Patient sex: M
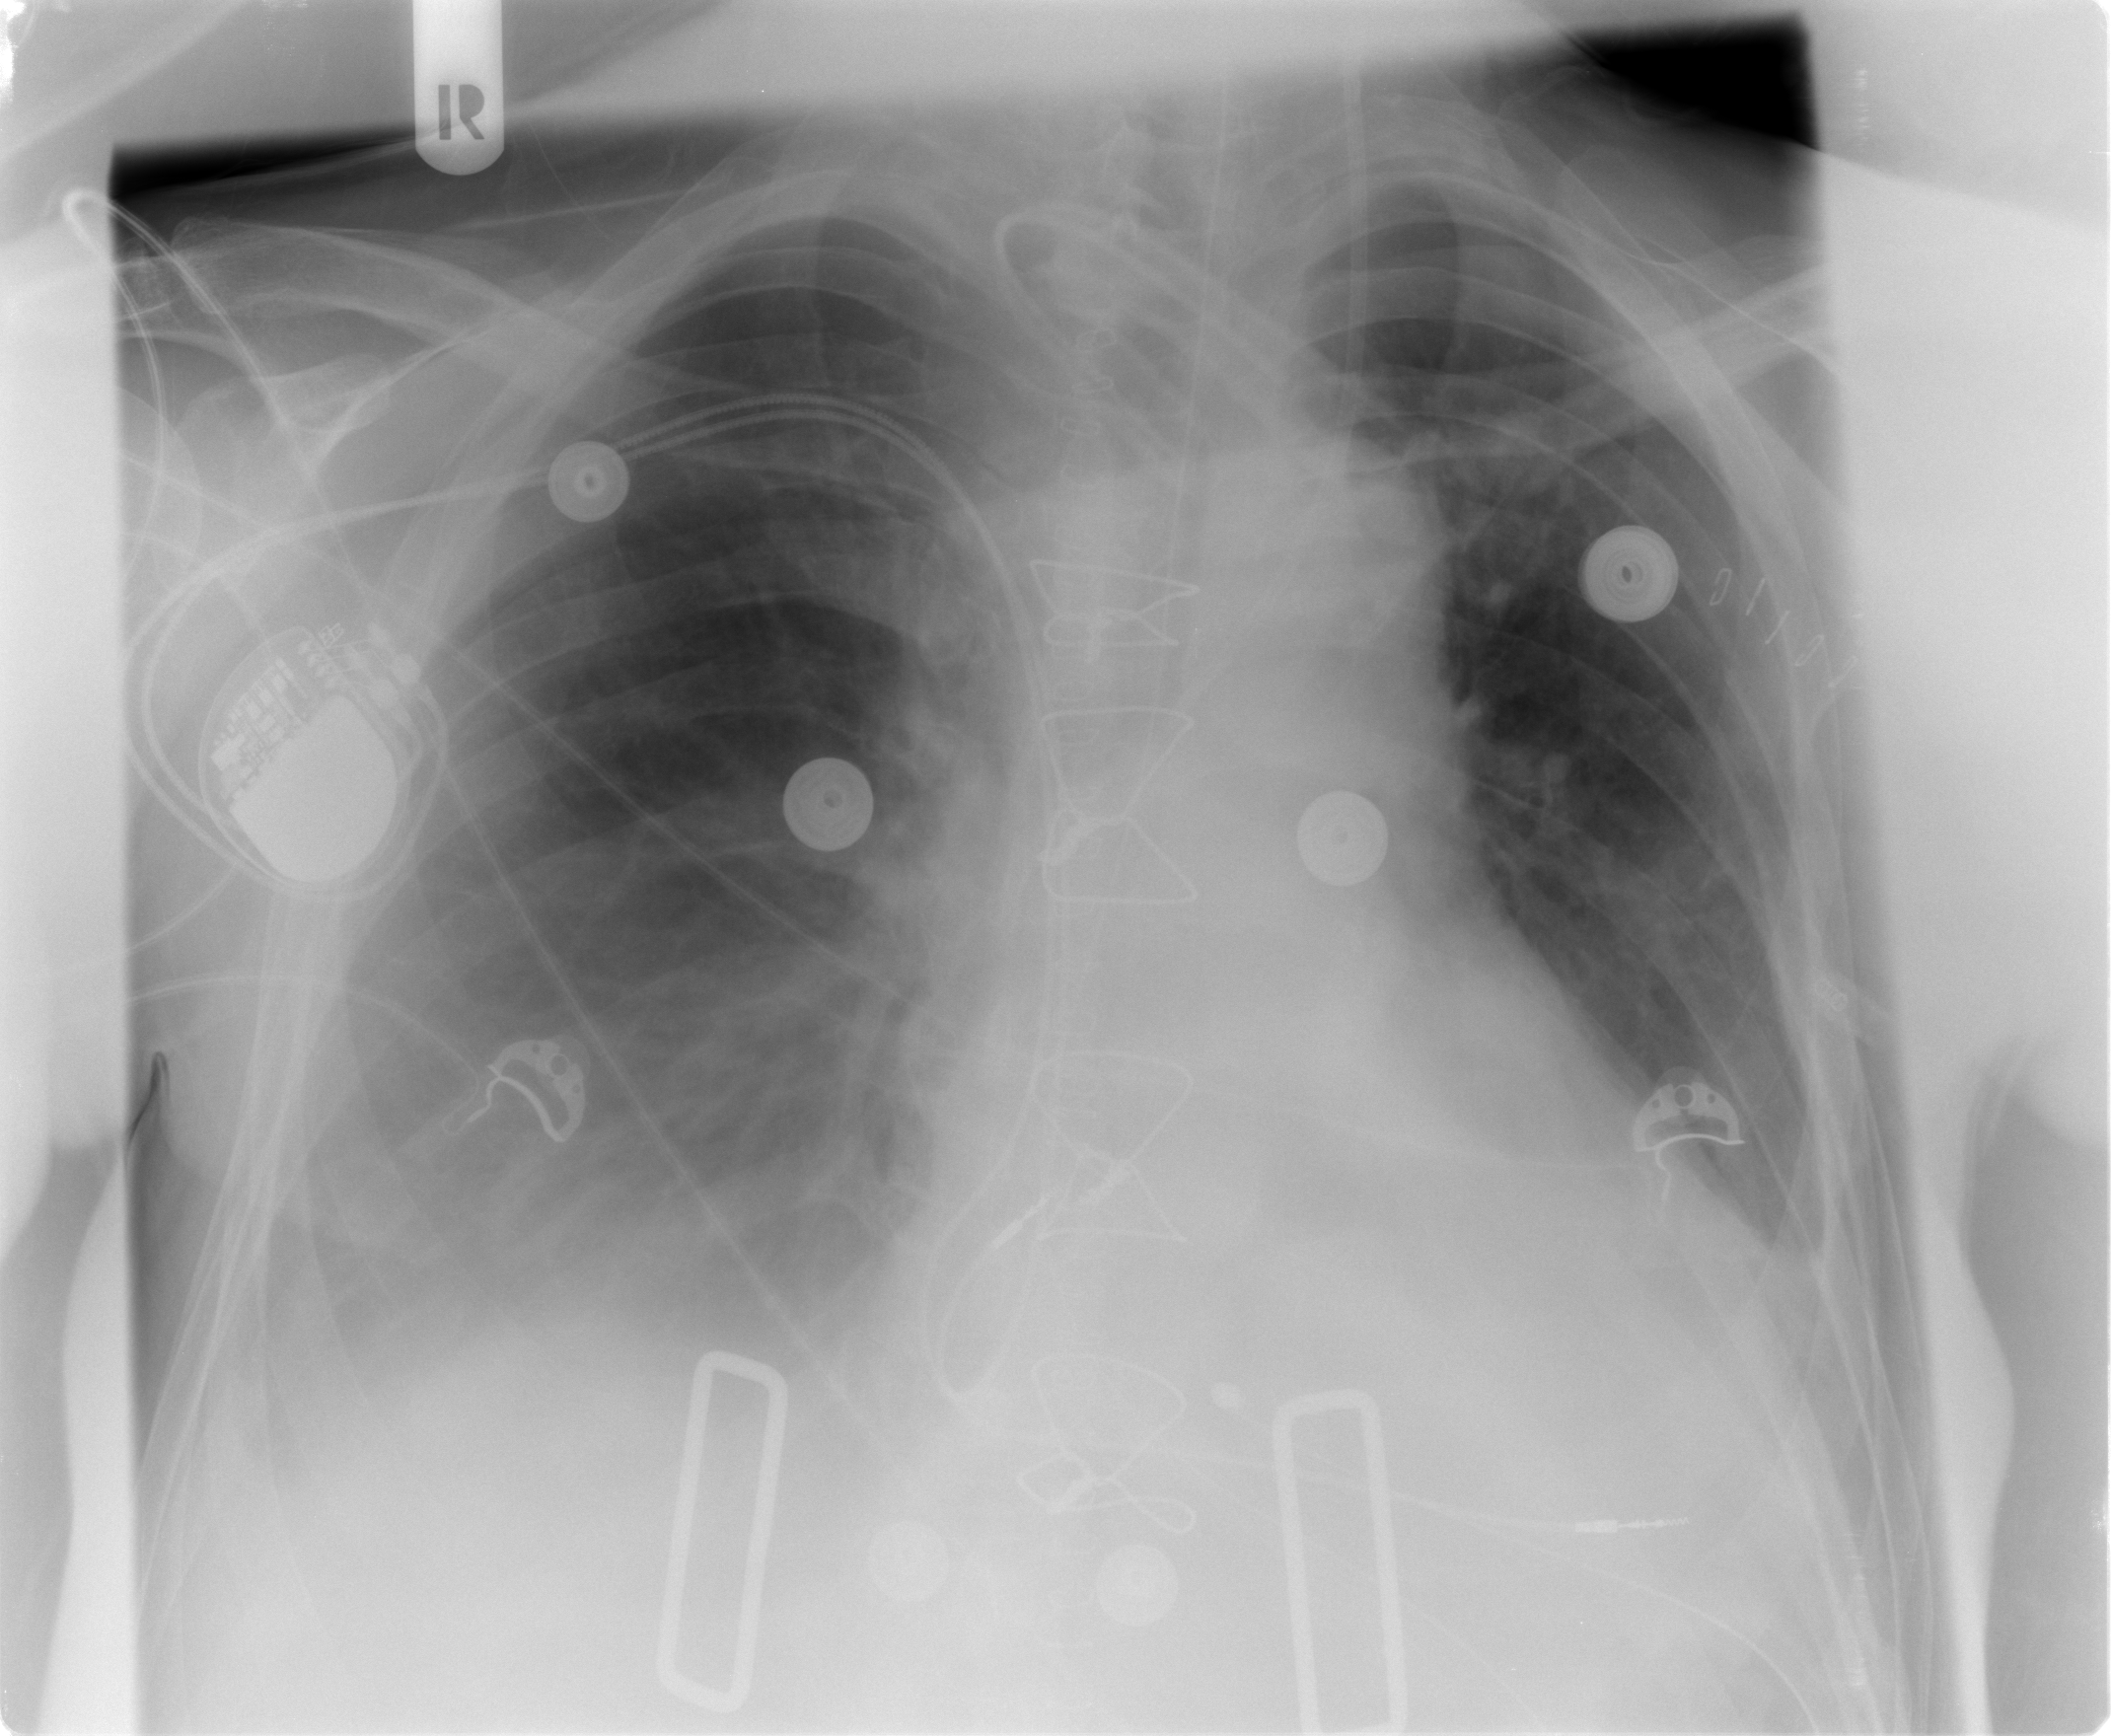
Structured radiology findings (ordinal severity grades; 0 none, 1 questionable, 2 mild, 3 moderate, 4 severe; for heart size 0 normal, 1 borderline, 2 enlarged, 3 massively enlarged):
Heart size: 0
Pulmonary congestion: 0
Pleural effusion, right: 2
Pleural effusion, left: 2
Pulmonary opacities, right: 0
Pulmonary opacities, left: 0
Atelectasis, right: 2
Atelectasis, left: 2